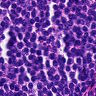
Metastatic tissue present: no